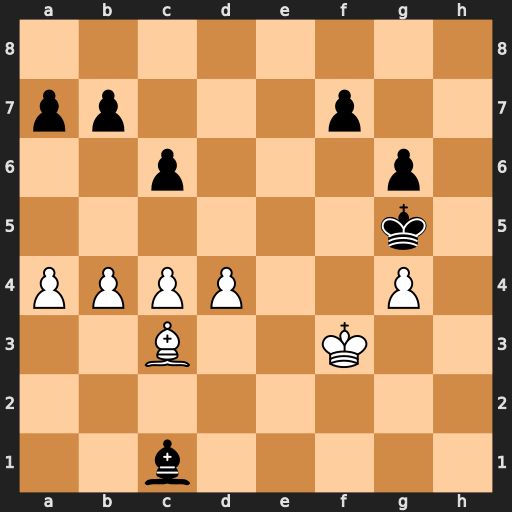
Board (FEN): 8/pp3p2/2p3p1/6k1/PPPP2P1/2B2K2/8/2b5
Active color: w
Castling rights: -
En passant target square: -
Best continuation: d5 cxd5 cxd5 f5 d6 fxg4+ Ke4